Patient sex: M
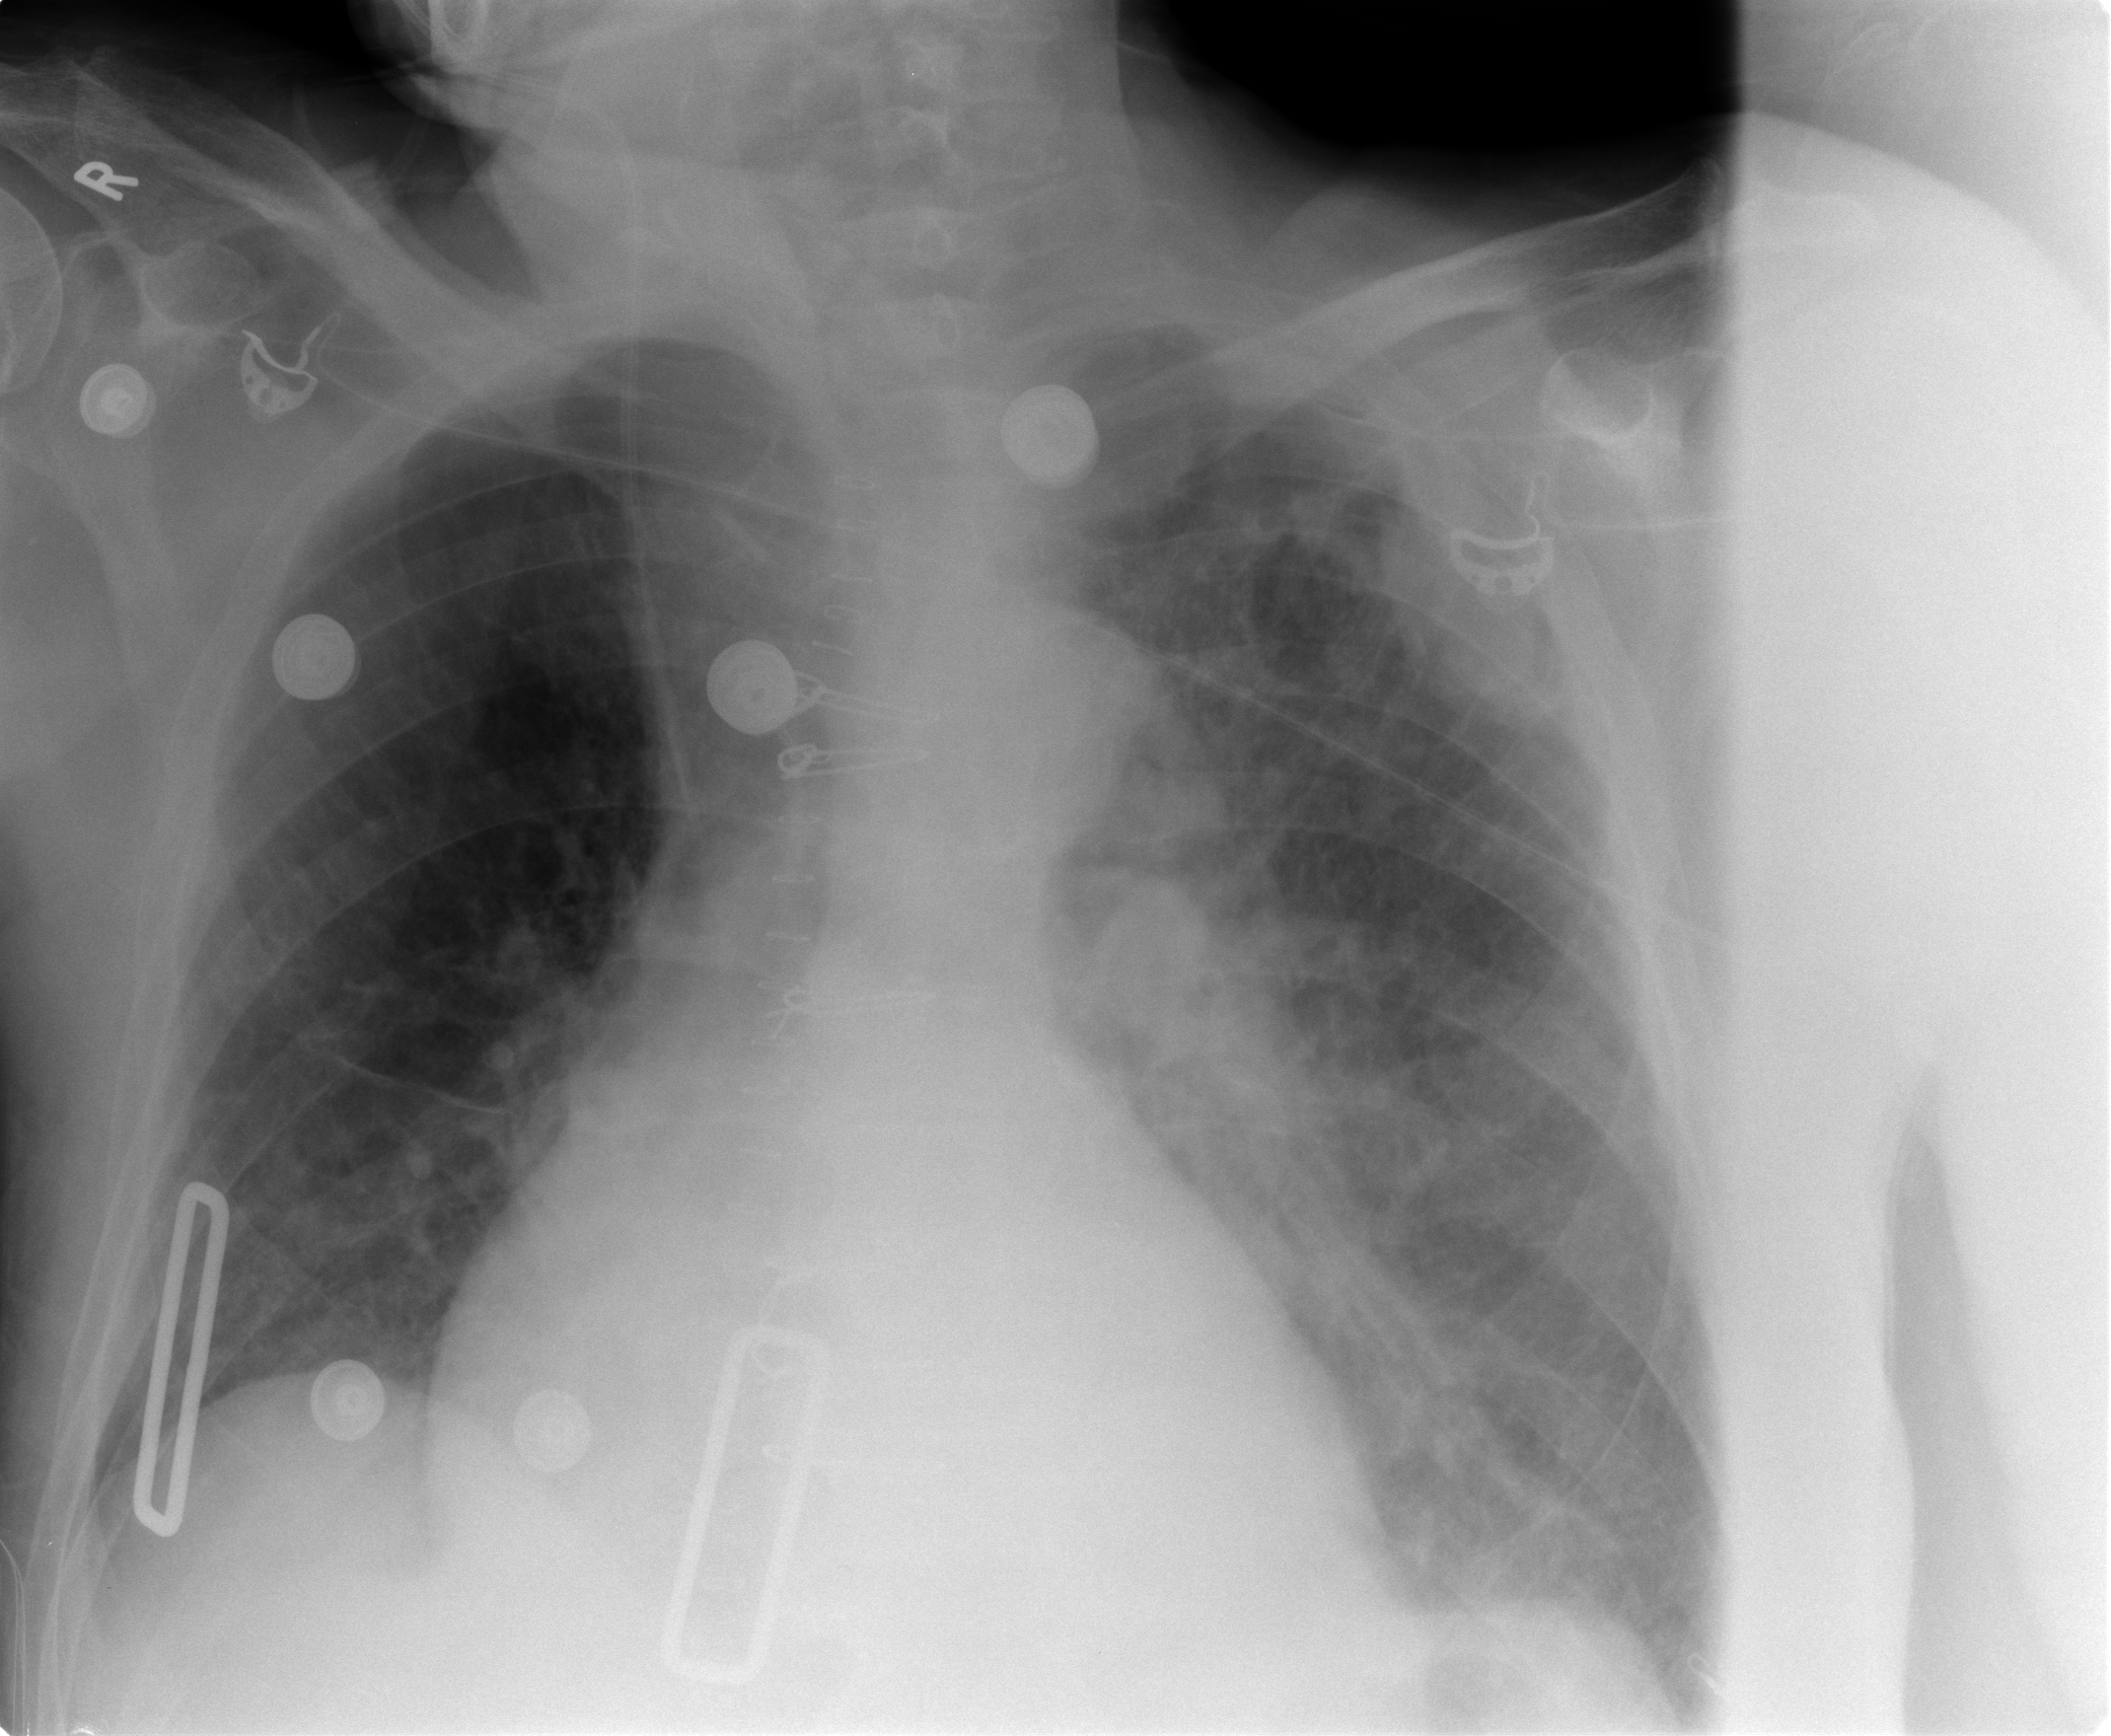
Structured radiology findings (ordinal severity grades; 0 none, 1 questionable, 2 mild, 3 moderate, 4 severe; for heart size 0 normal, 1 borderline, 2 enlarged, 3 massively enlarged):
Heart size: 2
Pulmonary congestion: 2
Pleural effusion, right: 0
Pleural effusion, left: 2
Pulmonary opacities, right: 2
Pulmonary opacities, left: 3
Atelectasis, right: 2
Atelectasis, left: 2